Field crop: maize
Growth stage: 1
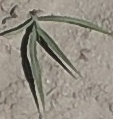
Species: sorghum